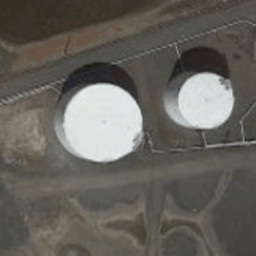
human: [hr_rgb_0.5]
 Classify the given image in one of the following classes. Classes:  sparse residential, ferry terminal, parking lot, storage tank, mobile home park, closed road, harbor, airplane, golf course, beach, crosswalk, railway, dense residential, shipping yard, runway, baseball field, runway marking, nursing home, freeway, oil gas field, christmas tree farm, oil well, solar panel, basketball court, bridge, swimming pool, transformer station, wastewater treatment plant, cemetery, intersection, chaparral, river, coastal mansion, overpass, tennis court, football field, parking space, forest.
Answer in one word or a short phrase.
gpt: storage tank